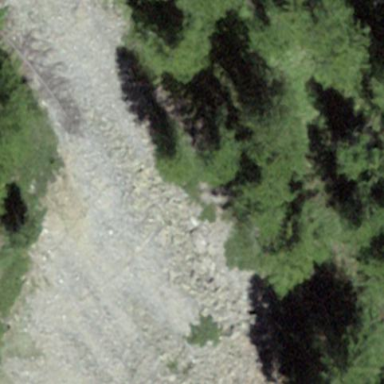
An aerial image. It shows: Scree landscape.